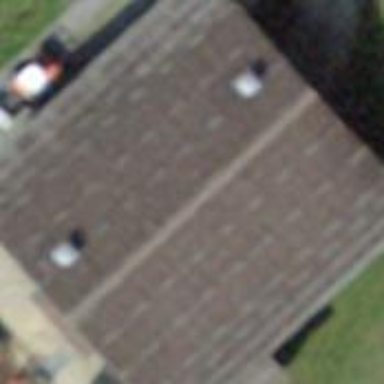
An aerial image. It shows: Rural barn.